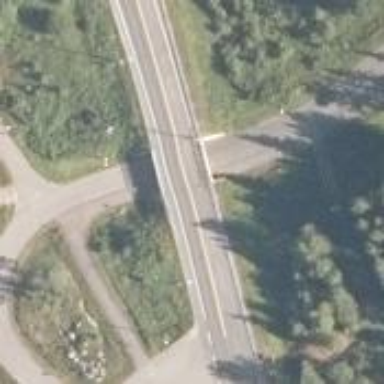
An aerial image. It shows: Asphalt trunk link road.